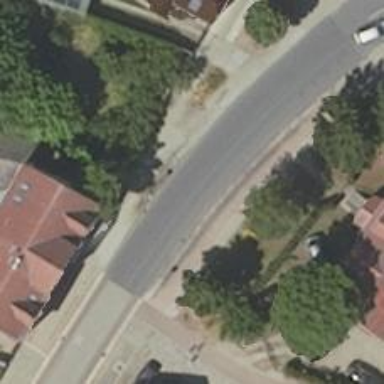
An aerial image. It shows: Residential road with asphalt surface and sidewalks on both sides.